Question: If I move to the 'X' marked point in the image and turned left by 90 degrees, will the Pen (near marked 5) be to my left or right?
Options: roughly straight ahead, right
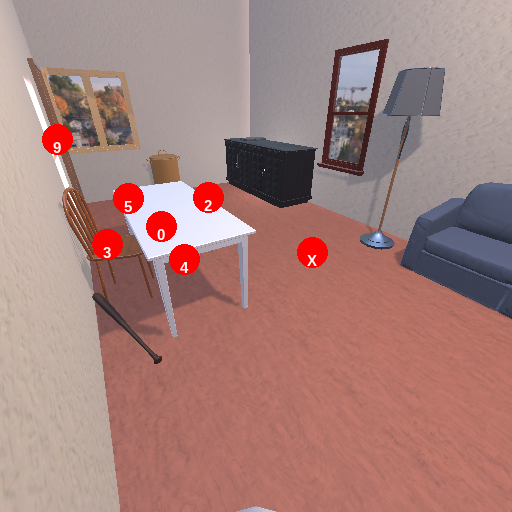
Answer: roughly straight ahead